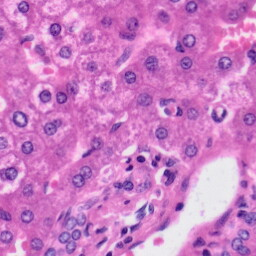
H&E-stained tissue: Liver